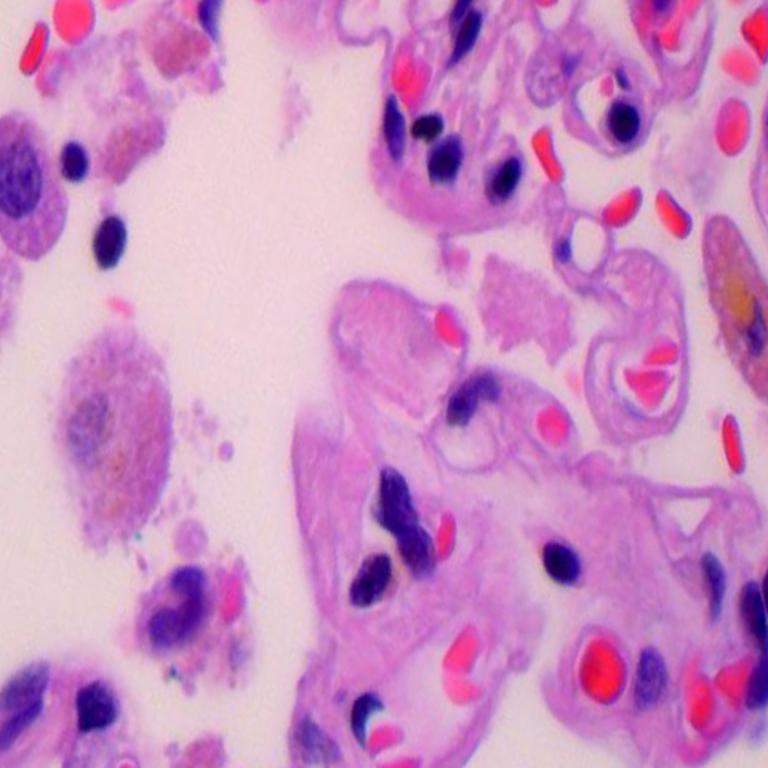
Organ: lung
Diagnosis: benign